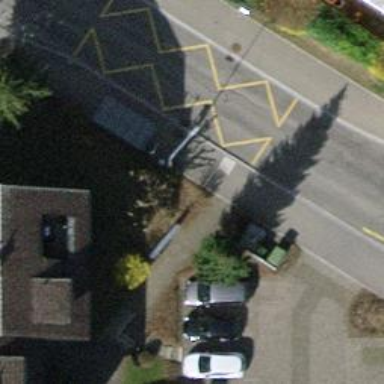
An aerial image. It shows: Platform for public transport. The platform is located by the road.